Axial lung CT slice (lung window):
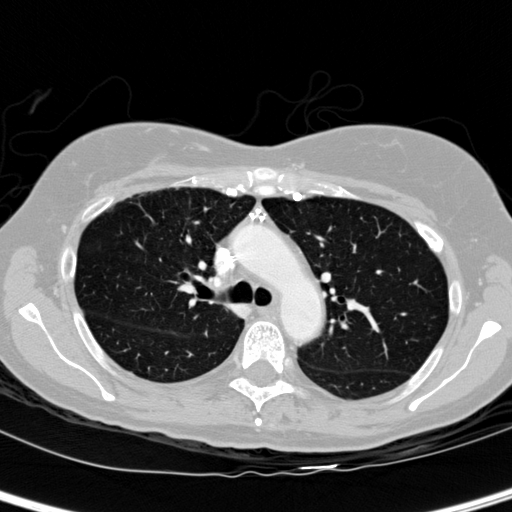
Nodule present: no